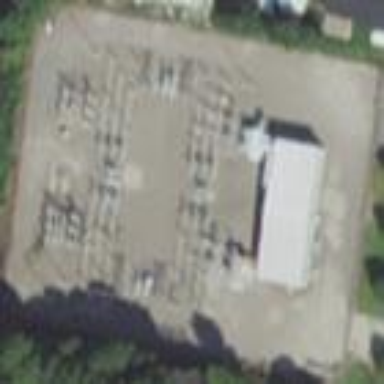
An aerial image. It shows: Distribution-level power substation.